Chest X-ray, PA view. Patient: 25 years old, sex M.
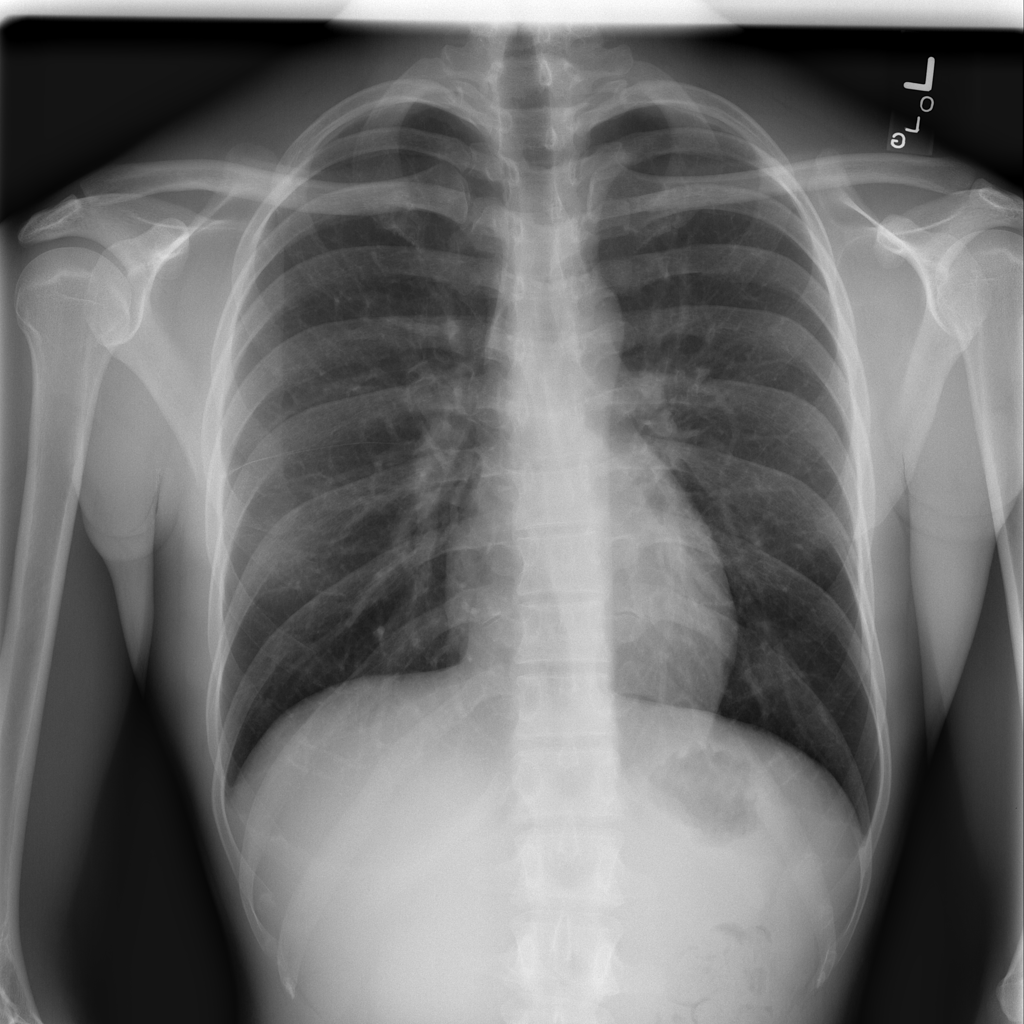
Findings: No Finding